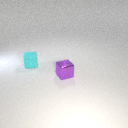
small cyan rubber cube behind small purple metal cube